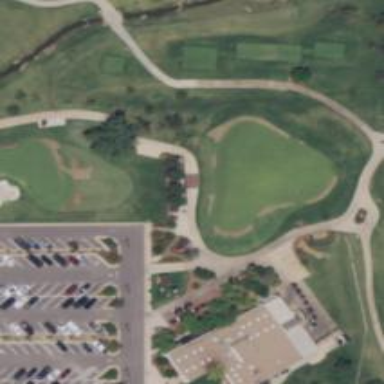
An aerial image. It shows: Service road designated as golf cart path.